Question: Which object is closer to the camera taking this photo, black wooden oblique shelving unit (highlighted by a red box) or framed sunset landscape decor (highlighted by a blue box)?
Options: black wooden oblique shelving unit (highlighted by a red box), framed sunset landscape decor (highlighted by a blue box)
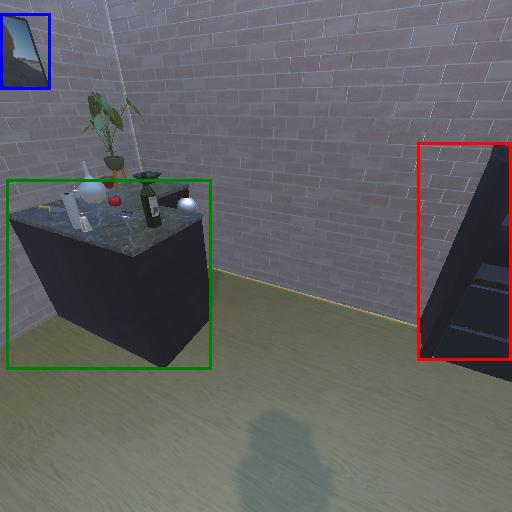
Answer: black wooden oblique shelving unit (highlighted by a red box)